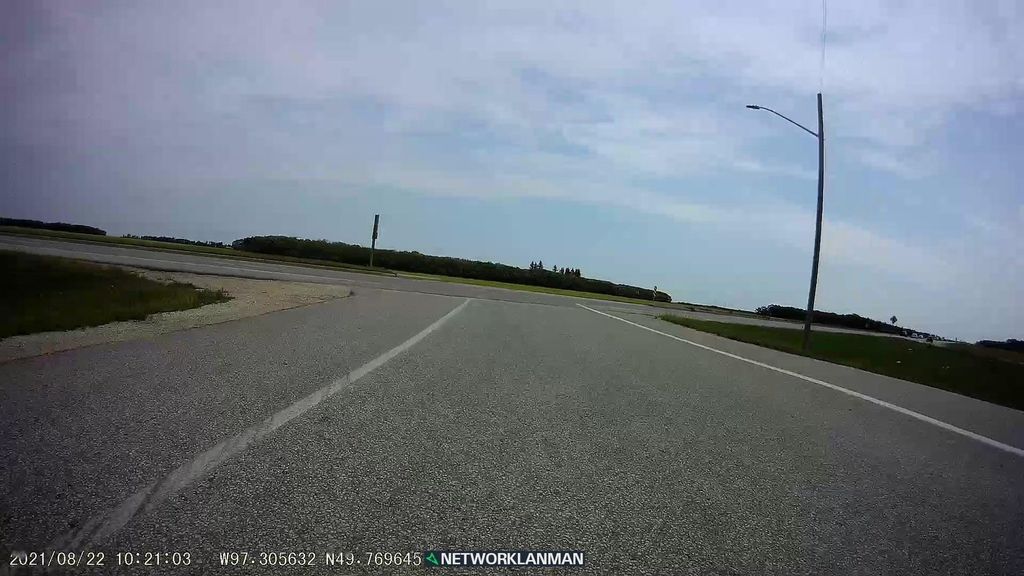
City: winnipeg